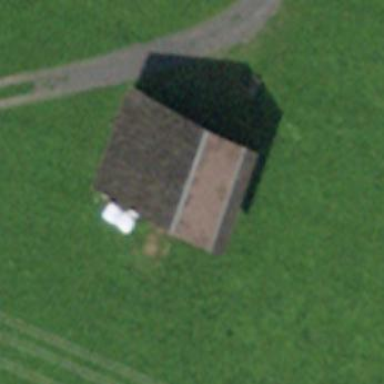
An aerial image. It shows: Rural barn.